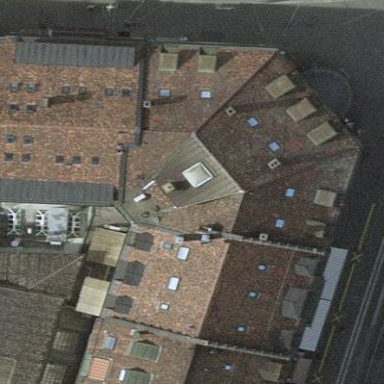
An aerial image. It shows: Building with gabled roof made of roof tiles. The roof orientation is across the building.